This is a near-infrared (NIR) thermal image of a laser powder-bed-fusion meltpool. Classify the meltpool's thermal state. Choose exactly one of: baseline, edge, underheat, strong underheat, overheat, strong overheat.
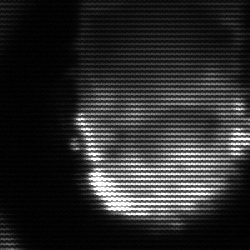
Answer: baseline